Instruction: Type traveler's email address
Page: traveler
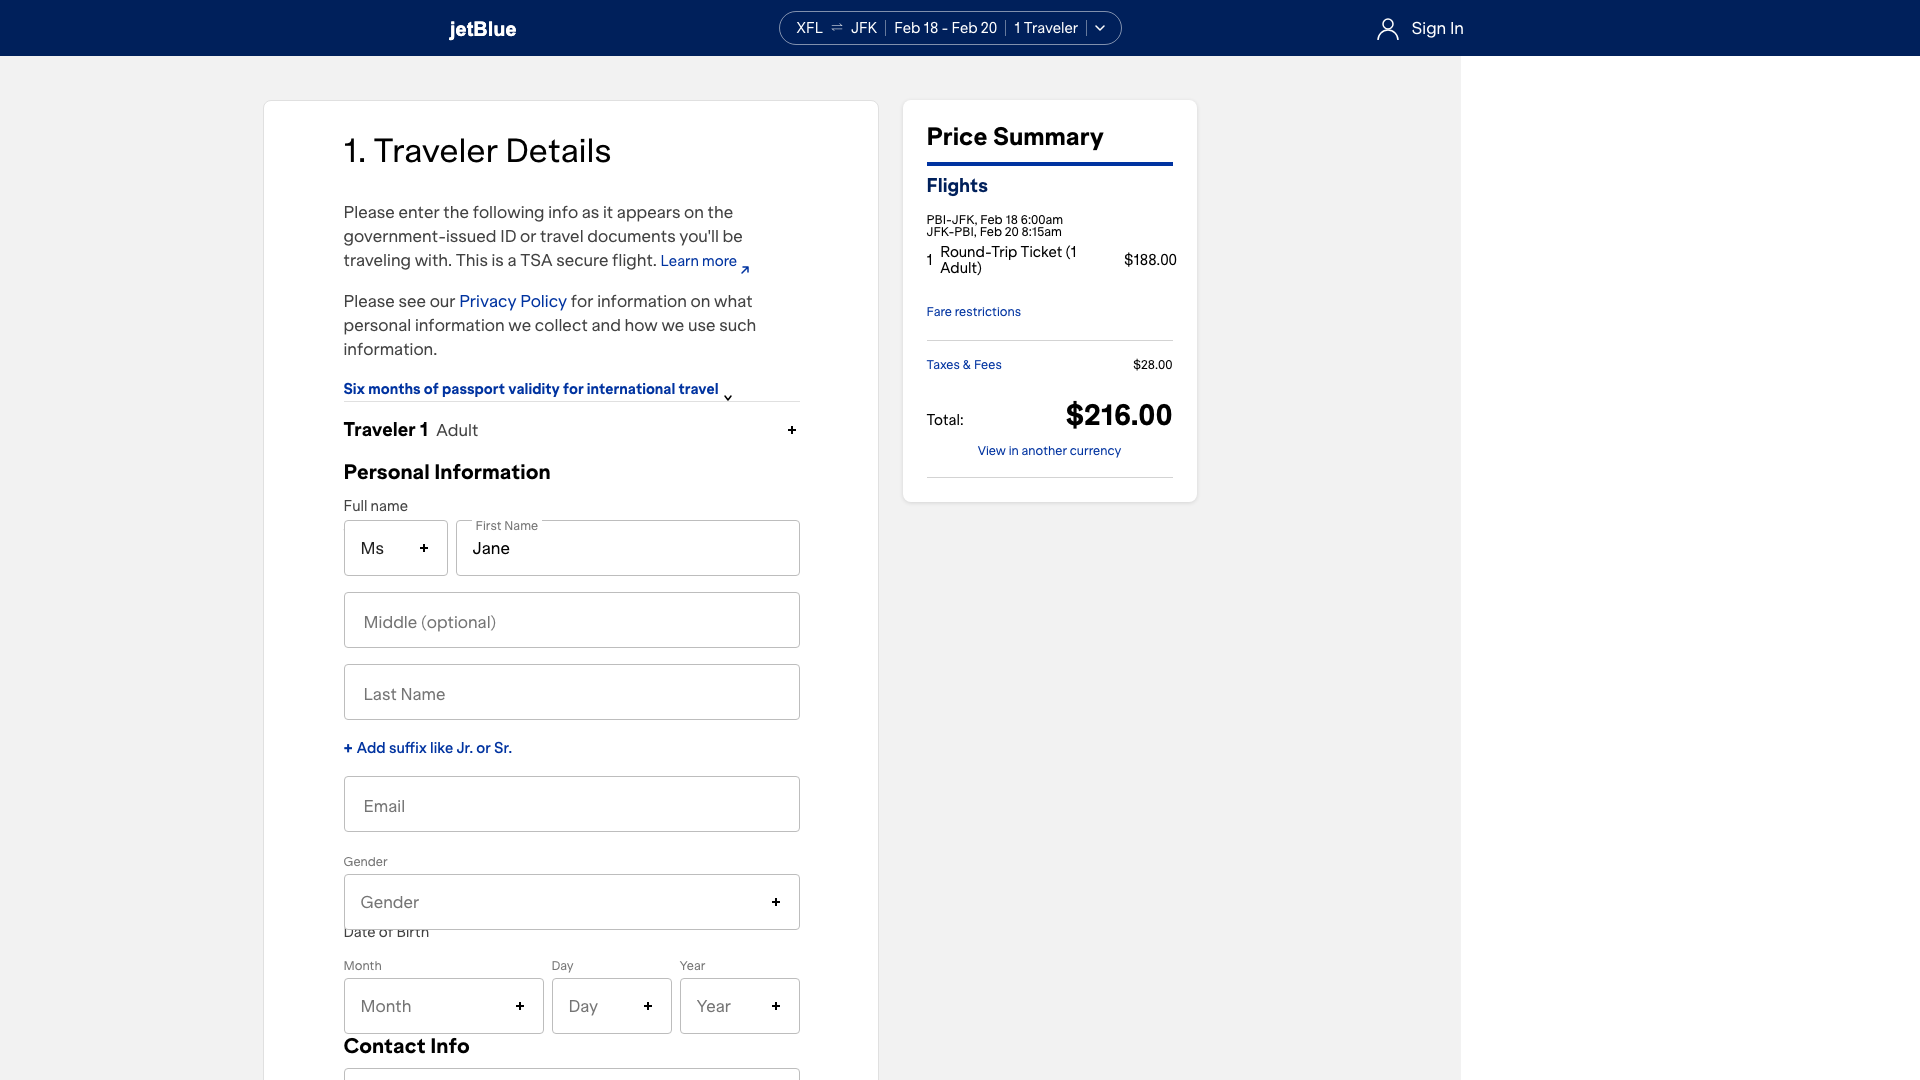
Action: type